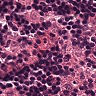
Metastatic tissue present: no